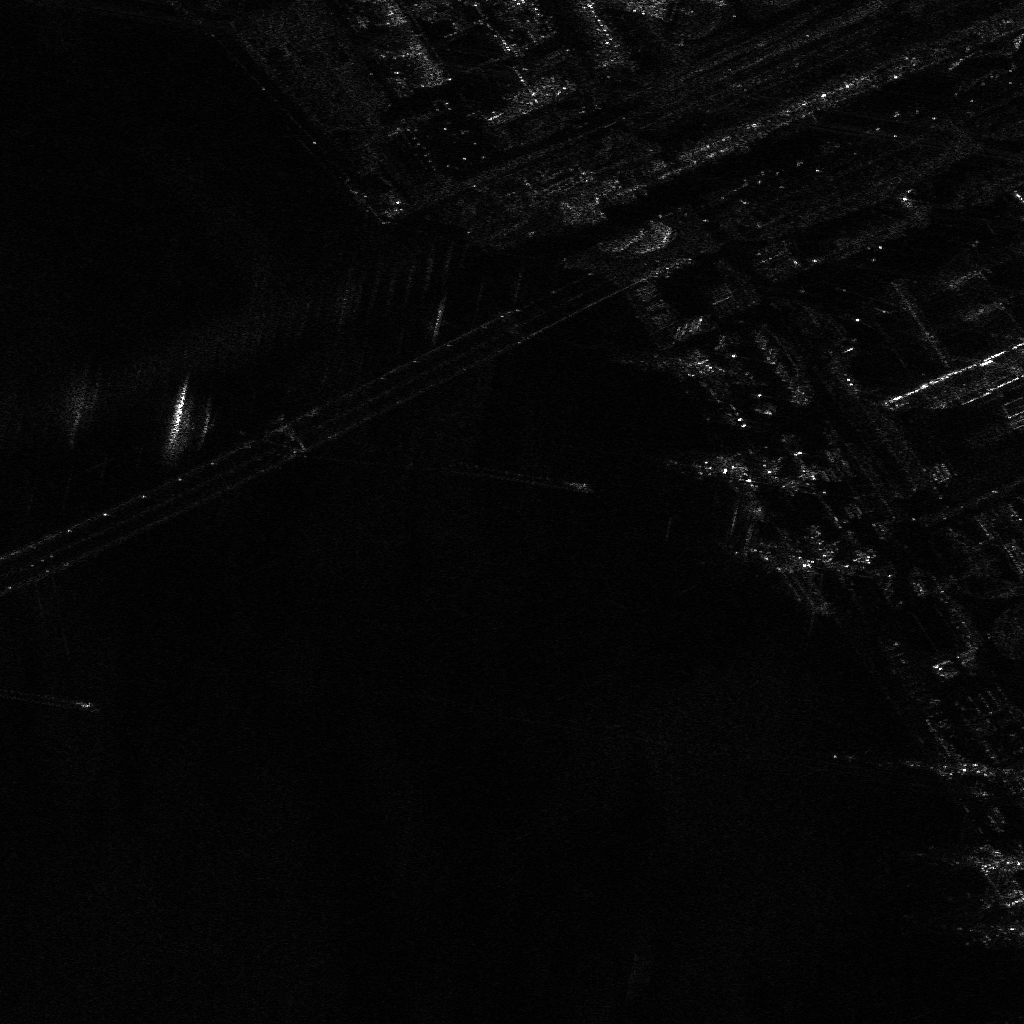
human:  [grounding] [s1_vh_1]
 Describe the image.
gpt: In the satellite image, there is  <ref>1 large container </ref> <box>[[16, 36, 19, 43, 7]]</box> located at left,  <ref>1 large container </ref> <box>[[92, 87, 105, 90, 61]]</box> located at bottom right.